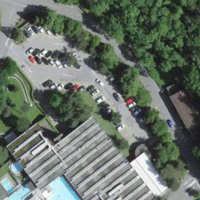
EUNIS habitat code: 53
Species observed at this site:
Erodium cicutarium
Regulus regulus
Buteo buteo
Falco tinnunculus
Saponaria ocymoides